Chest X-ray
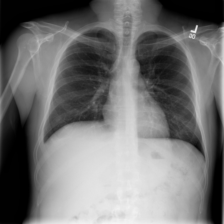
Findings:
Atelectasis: negative
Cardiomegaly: negative
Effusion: positive
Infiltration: negative
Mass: negative
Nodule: negative
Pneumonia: negative
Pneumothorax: negative
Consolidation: negative
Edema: negative
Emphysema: negative
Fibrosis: negative
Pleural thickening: negative
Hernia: negative